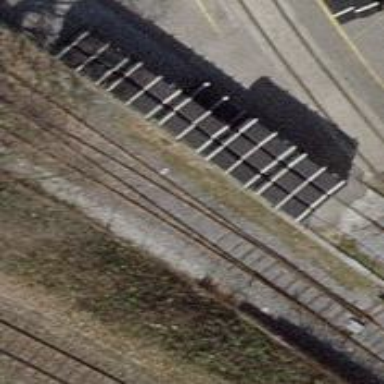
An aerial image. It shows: Railway switch.